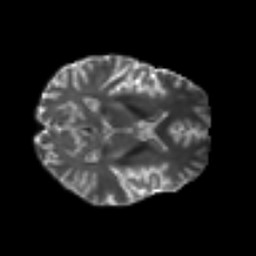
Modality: T2w
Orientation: axial
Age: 27
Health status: ill
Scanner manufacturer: philips
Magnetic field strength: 3 T
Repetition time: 9 s
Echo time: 0.127 s